Question: In my 'div' box I have a 'body' and 'header' part. I want to give the 'header' part a separate border that must sit inside the div box, and must not have any padding. Exactly should look like my given image:

This is what I have tried:
HTML:
'''
<div id="story">
<p>
Story Header
</p>
story body.
</div>
'''
.CSS:
'''
#story{
border: 1px solid blue;
padding:10px;
}
#story p{
border: 1px solid blue;
background-color:black;
color:white;
}
'''
See it here:
<URL>
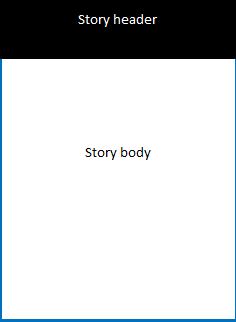
Answer: You could use negative margins on the header..
'''
#story{
border: 1px solid blue;
padding:10px;
}
#story p{
border: 1px solid green;
background-color:black;
color:white;
padding: 10px;
margin: -11px -11px 10px -11px;
}
'''
'''
<div id="story">
<p>
Story Header
</p>
story body.
</div>
'''
<URL>